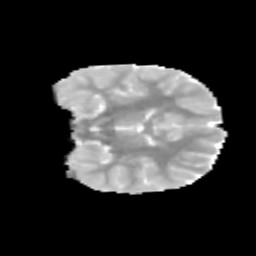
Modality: MD
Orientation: coronal
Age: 9
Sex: female
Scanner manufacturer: siemens
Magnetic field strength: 3 T
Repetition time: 3.8 s
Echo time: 0.07 s